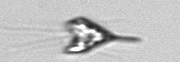
Label: Pyramimonas_longicauda